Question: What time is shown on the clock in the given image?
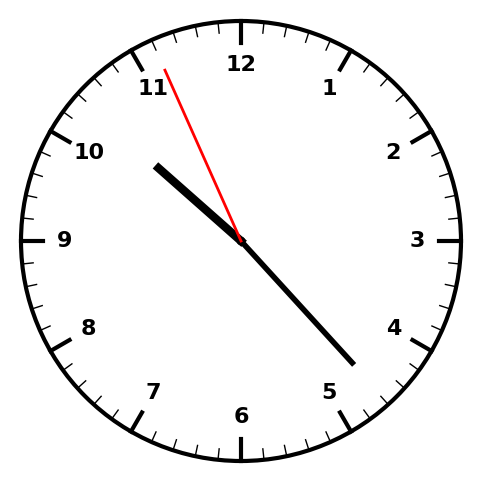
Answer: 10:22:56